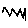
Label: zigzag